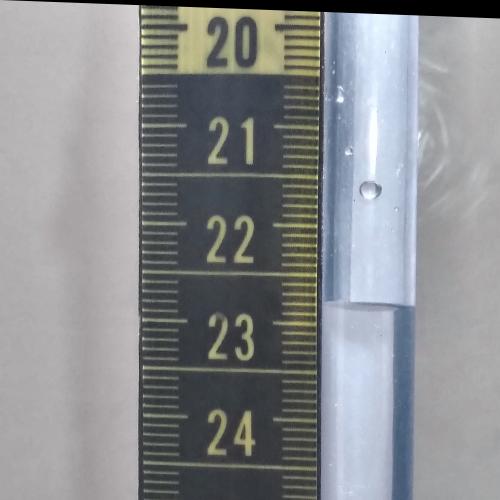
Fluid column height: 22.8 cm